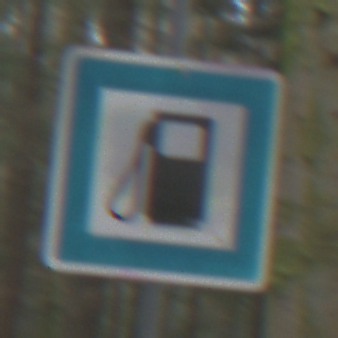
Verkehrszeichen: Tankstelle
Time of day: Midday
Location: Outdoor (Nature)
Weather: Overcast
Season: NotSpecified
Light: Natural